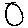
Label: circle